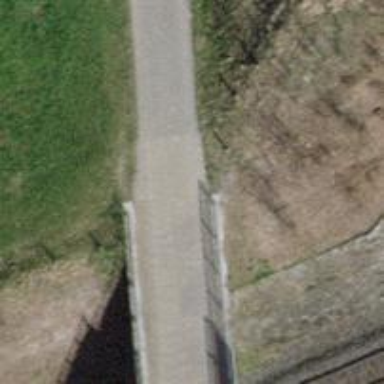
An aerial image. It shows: Residential road with paved bridge.